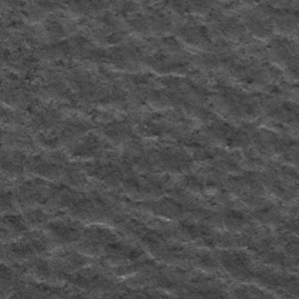
Label: frost